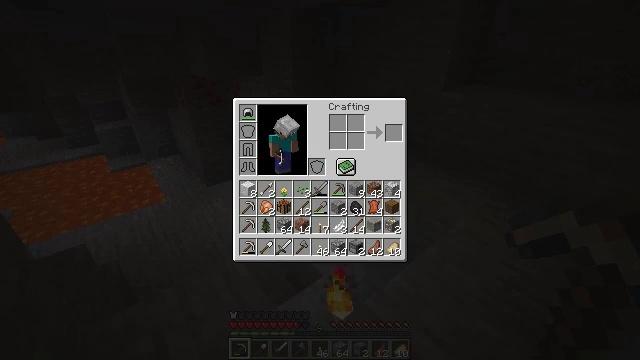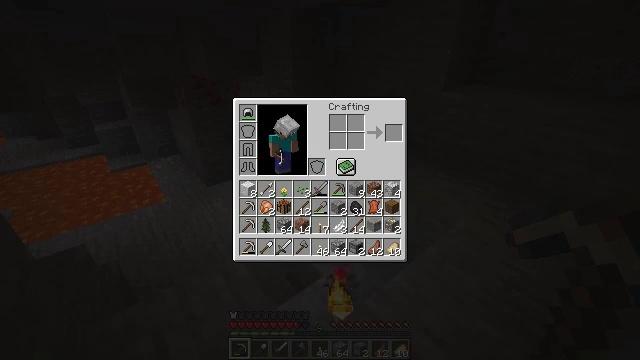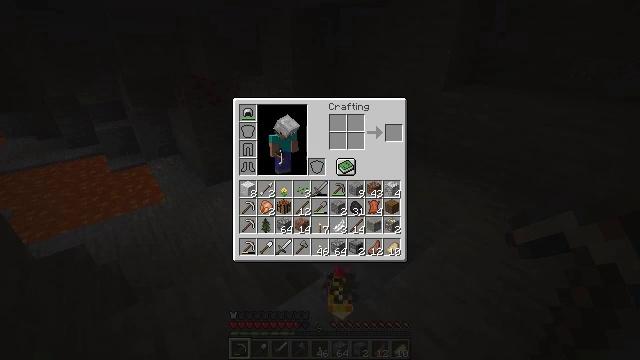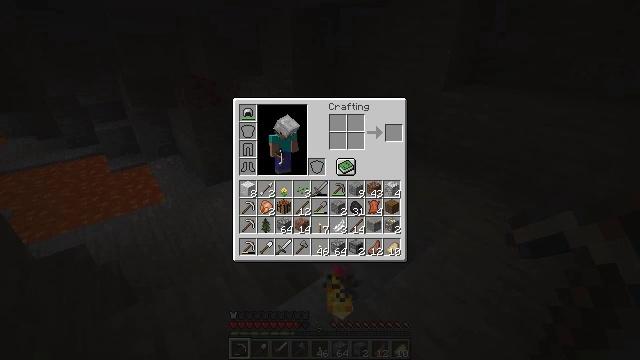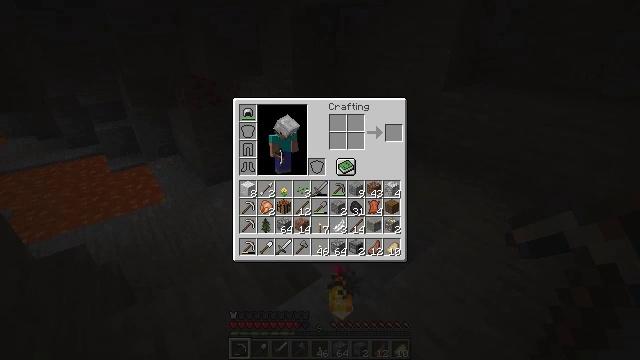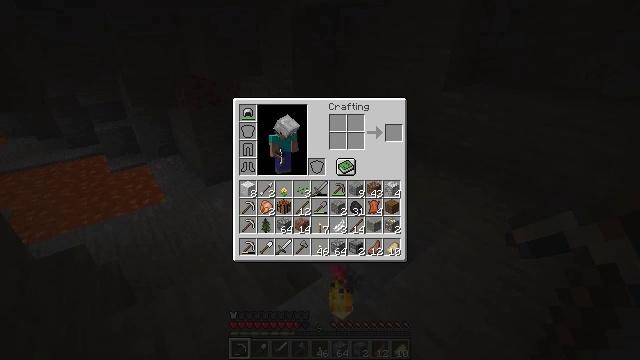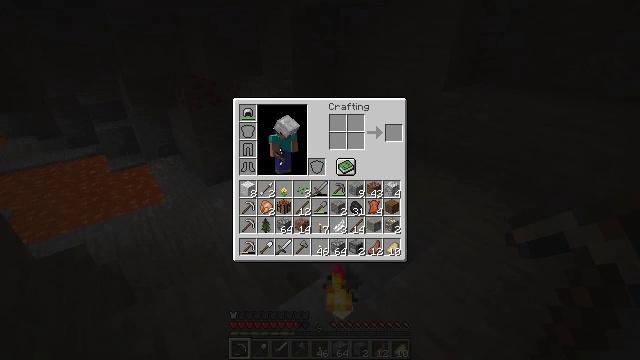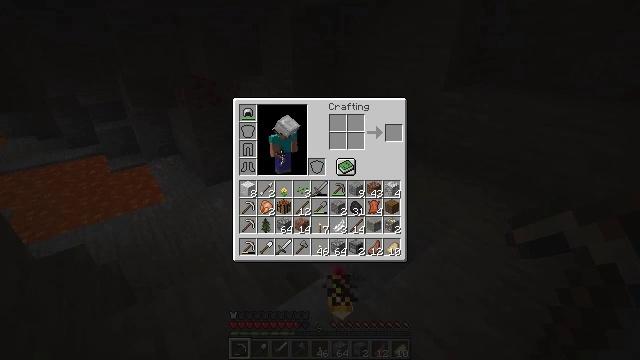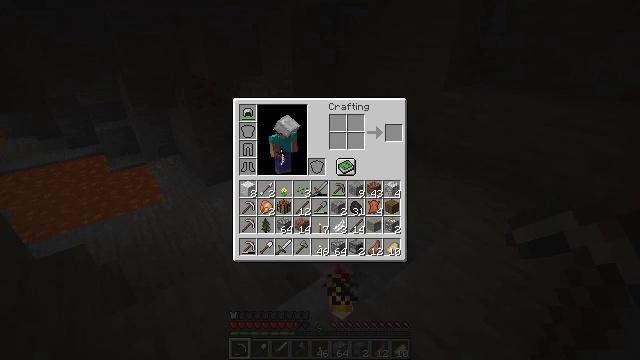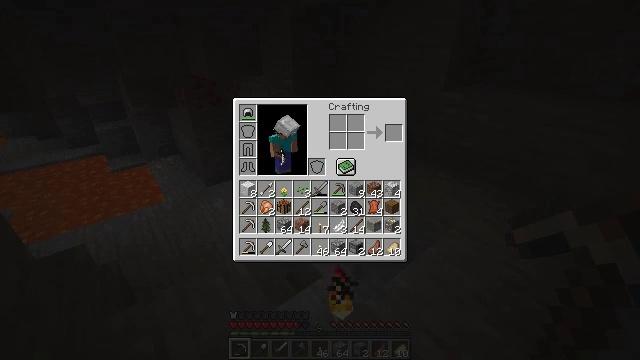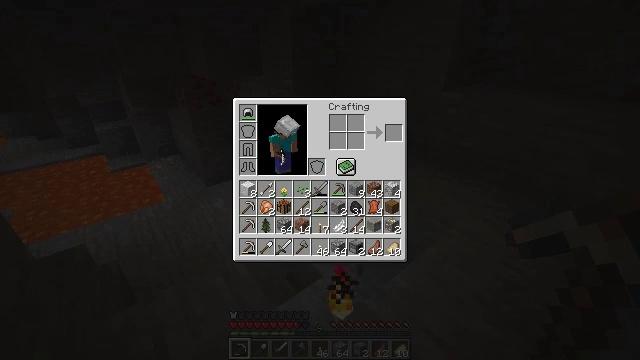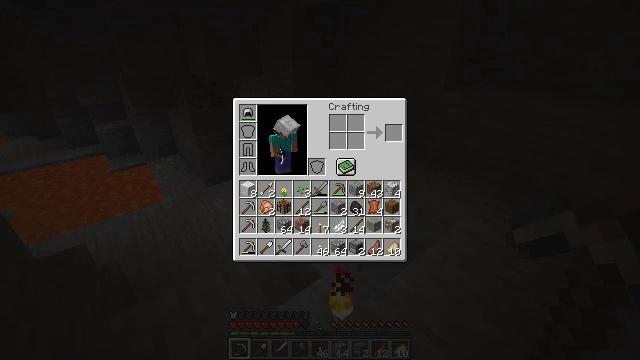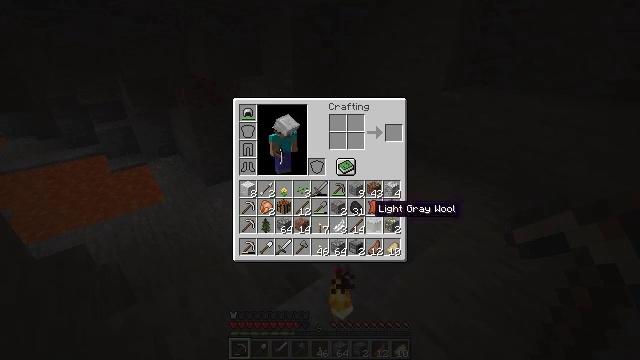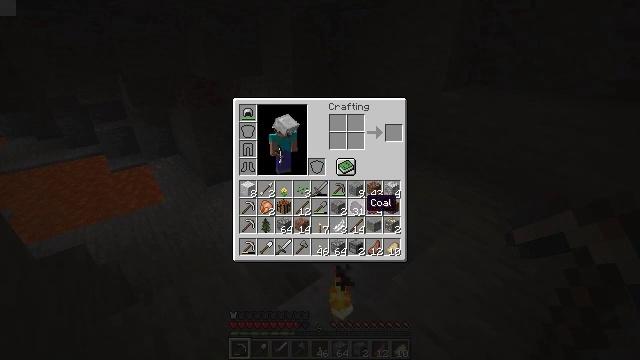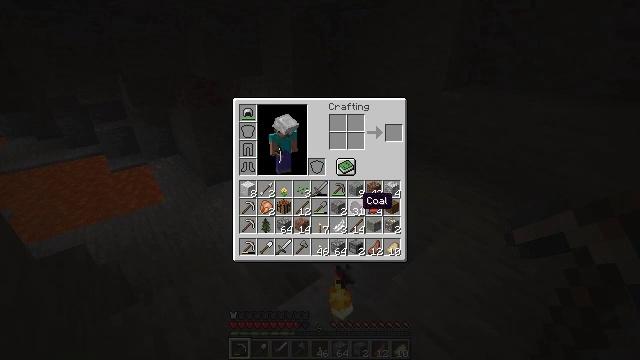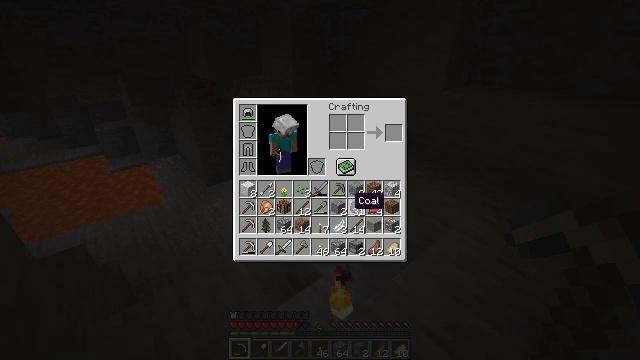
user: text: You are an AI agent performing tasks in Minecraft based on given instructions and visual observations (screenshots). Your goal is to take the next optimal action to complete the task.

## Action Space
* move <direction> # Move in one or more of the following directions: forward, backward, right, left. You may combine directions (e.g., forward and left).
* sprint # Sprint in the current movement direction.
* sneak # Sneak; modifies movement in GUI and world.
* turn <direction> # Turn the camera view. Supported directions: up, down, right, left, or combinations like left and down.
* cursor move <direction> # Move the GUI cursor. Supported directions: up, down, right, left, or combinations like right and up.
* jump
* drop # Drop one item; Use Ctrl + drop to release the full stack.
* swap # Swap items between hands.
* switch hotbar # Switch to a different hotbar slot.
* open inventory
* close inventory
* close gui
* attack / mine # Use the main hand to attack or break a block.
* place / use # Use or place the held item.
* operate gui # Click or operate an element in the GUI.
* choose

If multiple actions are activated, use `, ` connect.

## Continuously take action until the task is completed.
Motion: motion action
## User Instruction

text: Drop a stone shovel.
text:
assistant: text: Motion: open inventory
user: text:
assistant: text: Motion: open inventory
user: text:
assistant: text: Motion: no_op
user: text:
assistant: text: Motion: no_op
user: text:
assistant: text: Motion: no_op
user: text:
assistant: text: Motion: cursor move right and down
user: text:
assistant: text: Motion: cursor move right
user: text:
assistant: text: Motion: no_op
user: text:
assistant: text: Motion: cursor move left
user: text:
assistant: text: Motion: cursor move left and up
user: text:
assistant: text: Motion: cursor move left and up
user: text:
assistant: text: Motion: cursor move left and up
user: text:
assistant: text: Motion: cursor move left
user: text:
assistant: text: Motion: no_op
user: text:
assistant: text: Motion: cursor move left
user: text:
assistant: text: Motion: no_op
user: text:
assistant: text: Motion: no_op
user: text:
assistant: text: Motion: cursor move left
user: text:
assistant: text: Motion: cursor move left
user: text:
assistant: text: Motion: cursor move left
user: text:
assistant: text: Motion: no_op
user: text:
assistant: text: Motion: no_op
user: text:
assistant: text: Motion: no_op
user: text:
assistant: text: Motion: no_op
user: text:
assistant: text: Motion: no_op
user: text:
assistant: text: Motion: no_op
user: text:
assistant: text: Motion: no_op
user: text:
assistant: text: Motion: no_op
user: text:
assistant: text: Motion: operate gui
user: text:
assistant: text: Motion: operate gui